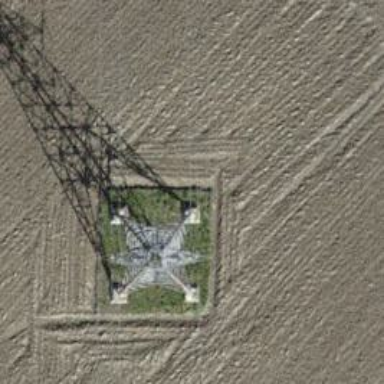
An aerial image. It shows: Power tower.